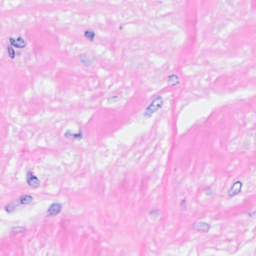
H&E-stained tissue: Breast